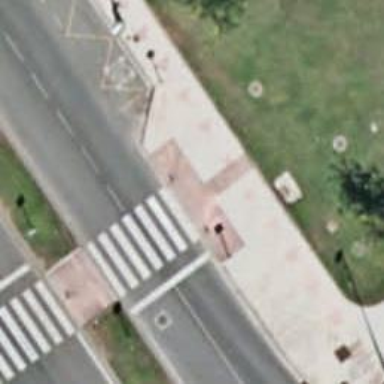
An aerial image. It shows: Bollard barrier.